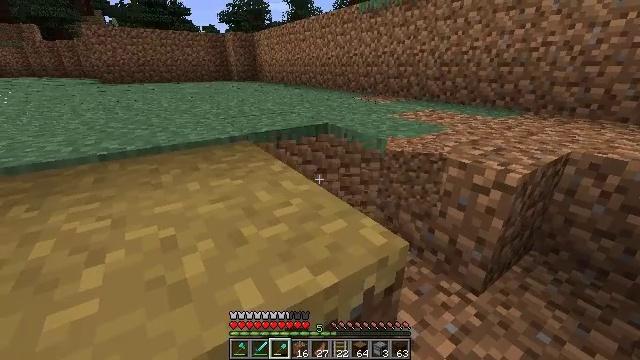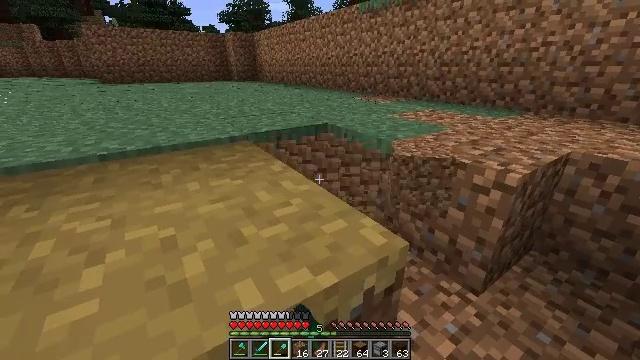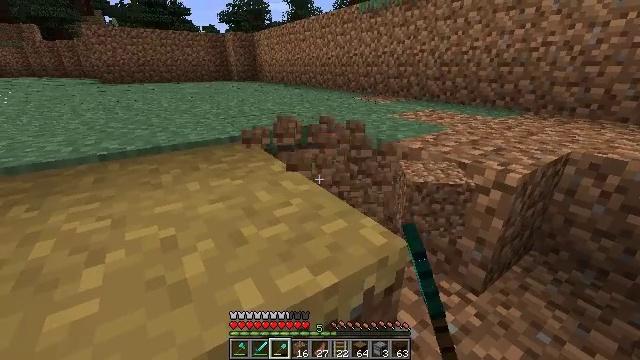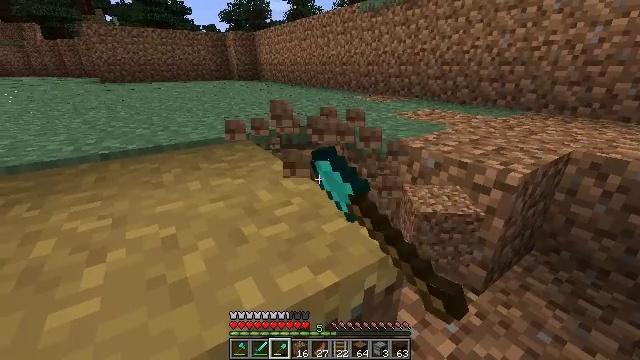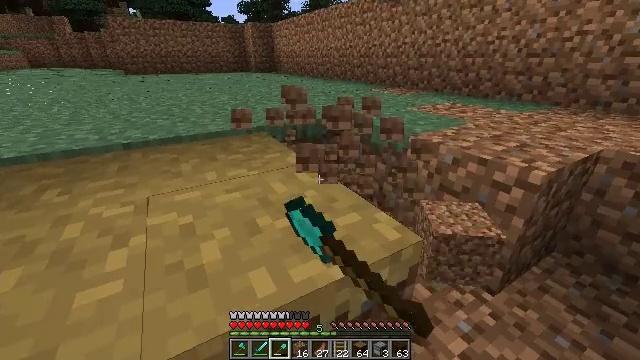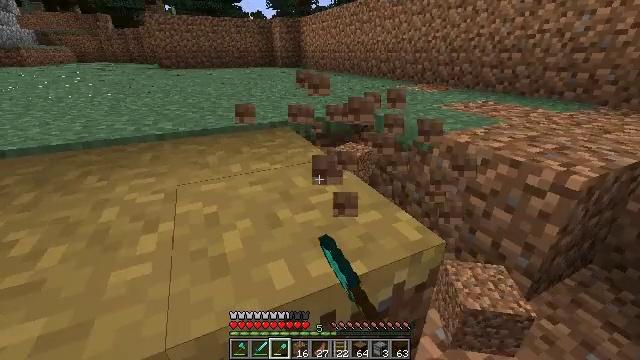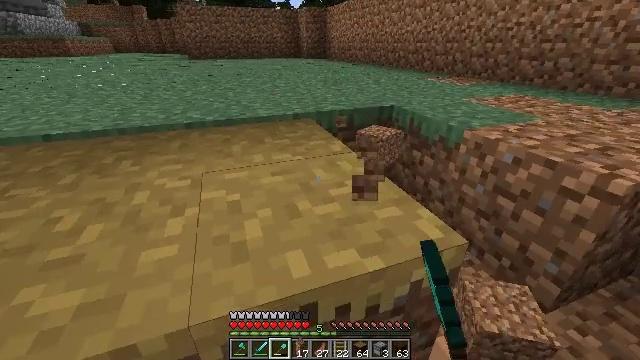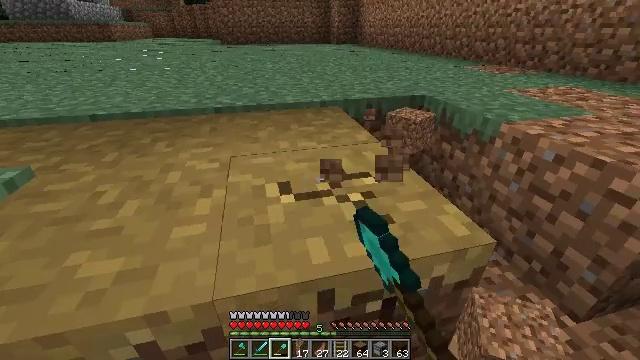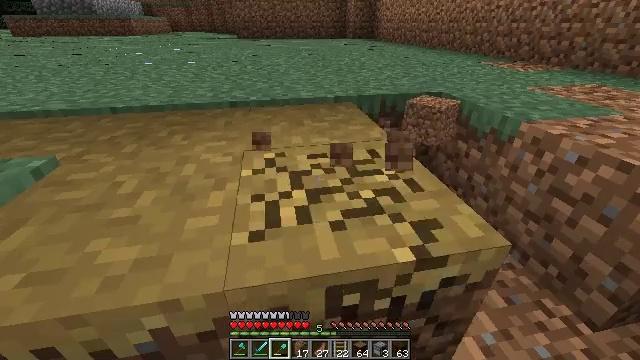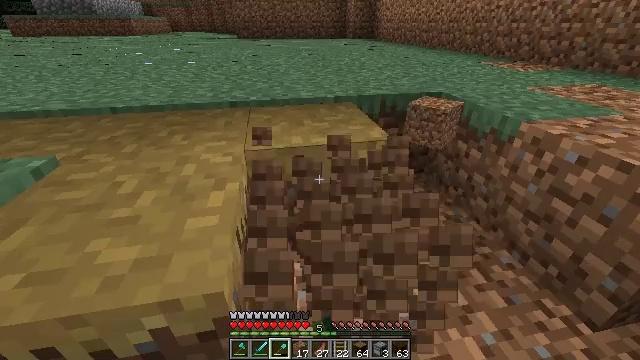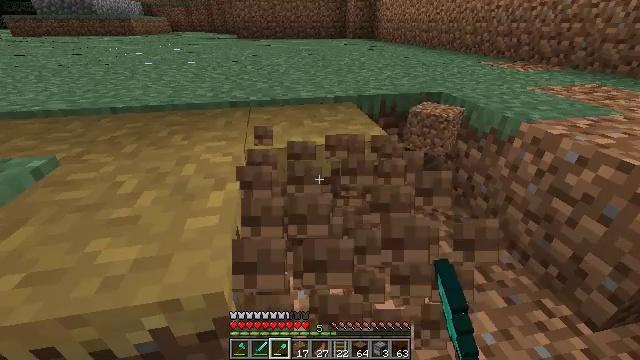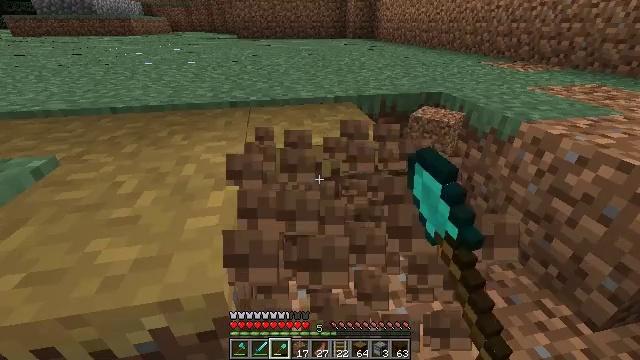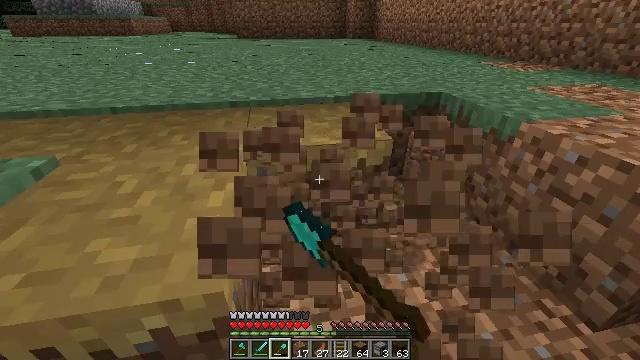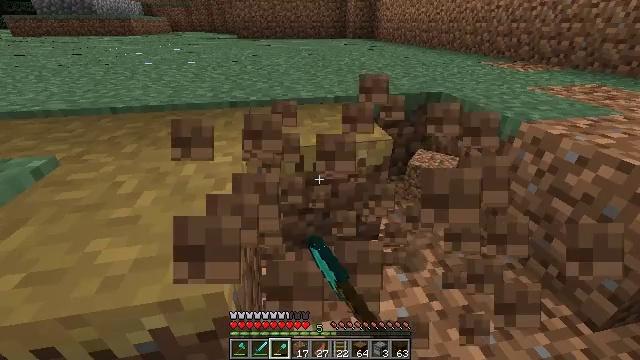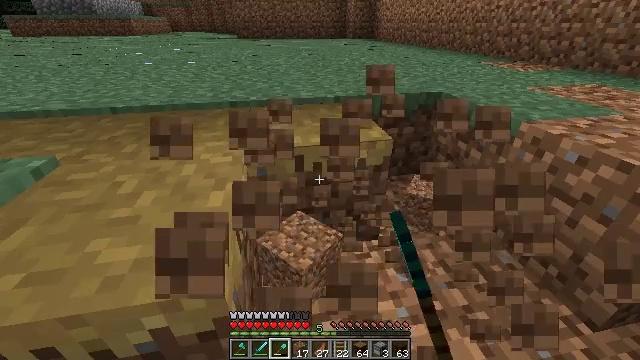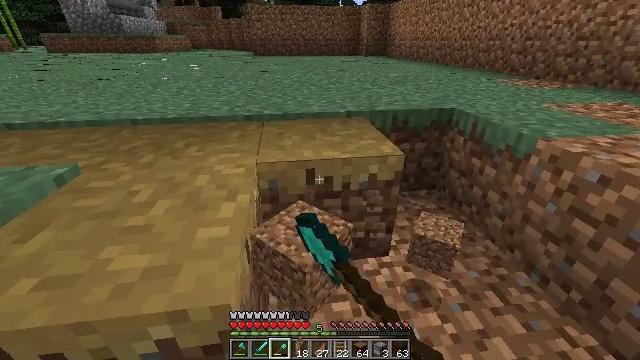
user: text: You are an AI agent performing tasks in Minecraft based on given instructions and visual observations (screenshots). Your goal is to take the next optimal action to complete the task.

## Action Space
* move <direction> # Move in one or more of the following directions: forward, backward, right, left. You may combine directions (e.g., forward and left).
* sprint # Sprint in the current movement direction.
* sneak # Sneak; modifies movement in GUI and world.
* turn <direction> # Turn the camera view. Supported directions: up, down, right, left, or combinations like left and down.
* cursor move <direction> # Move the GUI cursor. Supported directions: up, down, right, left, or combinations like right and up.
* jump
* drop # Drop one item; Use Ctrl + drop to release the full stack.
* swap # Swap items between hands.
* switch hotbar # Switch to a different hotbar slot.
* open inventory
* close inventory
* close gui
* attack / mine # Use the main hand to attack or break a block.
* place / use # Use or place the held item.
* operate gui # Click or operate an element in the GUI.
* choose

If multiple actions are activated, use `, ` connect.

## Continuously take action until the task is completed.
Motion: motion action
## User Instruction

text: Remove the grass path from the ground.
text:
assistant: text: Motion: attack / mine
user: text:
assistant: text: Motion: attack / mine
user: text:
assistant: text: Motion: attack / mine
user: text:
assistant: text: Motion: turn left and down, attack / mine
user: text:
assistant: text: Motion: turn left, attack / mine
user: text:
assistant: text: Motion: turn left and down, attack / mine
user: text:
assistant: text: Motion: turn left and down, attack / mine
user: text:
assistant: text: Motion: turn left, attack / mine
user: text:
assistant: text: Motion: attack / mine
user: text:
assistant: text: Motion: attack / mine
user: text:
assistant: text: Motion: attack / mine
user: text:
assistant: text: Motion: attack / mine
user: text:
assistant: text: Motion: attack / mine
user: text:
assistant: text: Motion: attack / mine
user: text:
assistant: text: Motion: turn left and up, attack / mine
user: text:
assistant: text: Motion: turn left and up, attack / mine
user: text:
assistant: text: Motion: attack / mine
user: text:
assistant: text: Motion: attack / mine
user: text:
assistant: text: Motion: attack / mine
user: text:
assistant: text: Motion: attack / mine
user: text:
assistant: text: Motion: turn left and down, attack / mine
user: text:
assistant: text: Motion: turn left and down, attack / mine
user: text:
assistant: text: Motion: turn left and down, attack / mine
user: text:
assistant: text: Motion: turn left, attack / mine
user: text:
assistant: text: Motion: attack / mine
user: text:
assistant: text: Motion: attack / mine
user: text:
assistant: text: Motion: attack / mine
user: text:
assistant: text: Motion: attack / mine
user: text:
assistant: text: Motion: attack / mine
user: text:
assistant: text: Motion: turn right and up, attack / mine